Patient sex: F
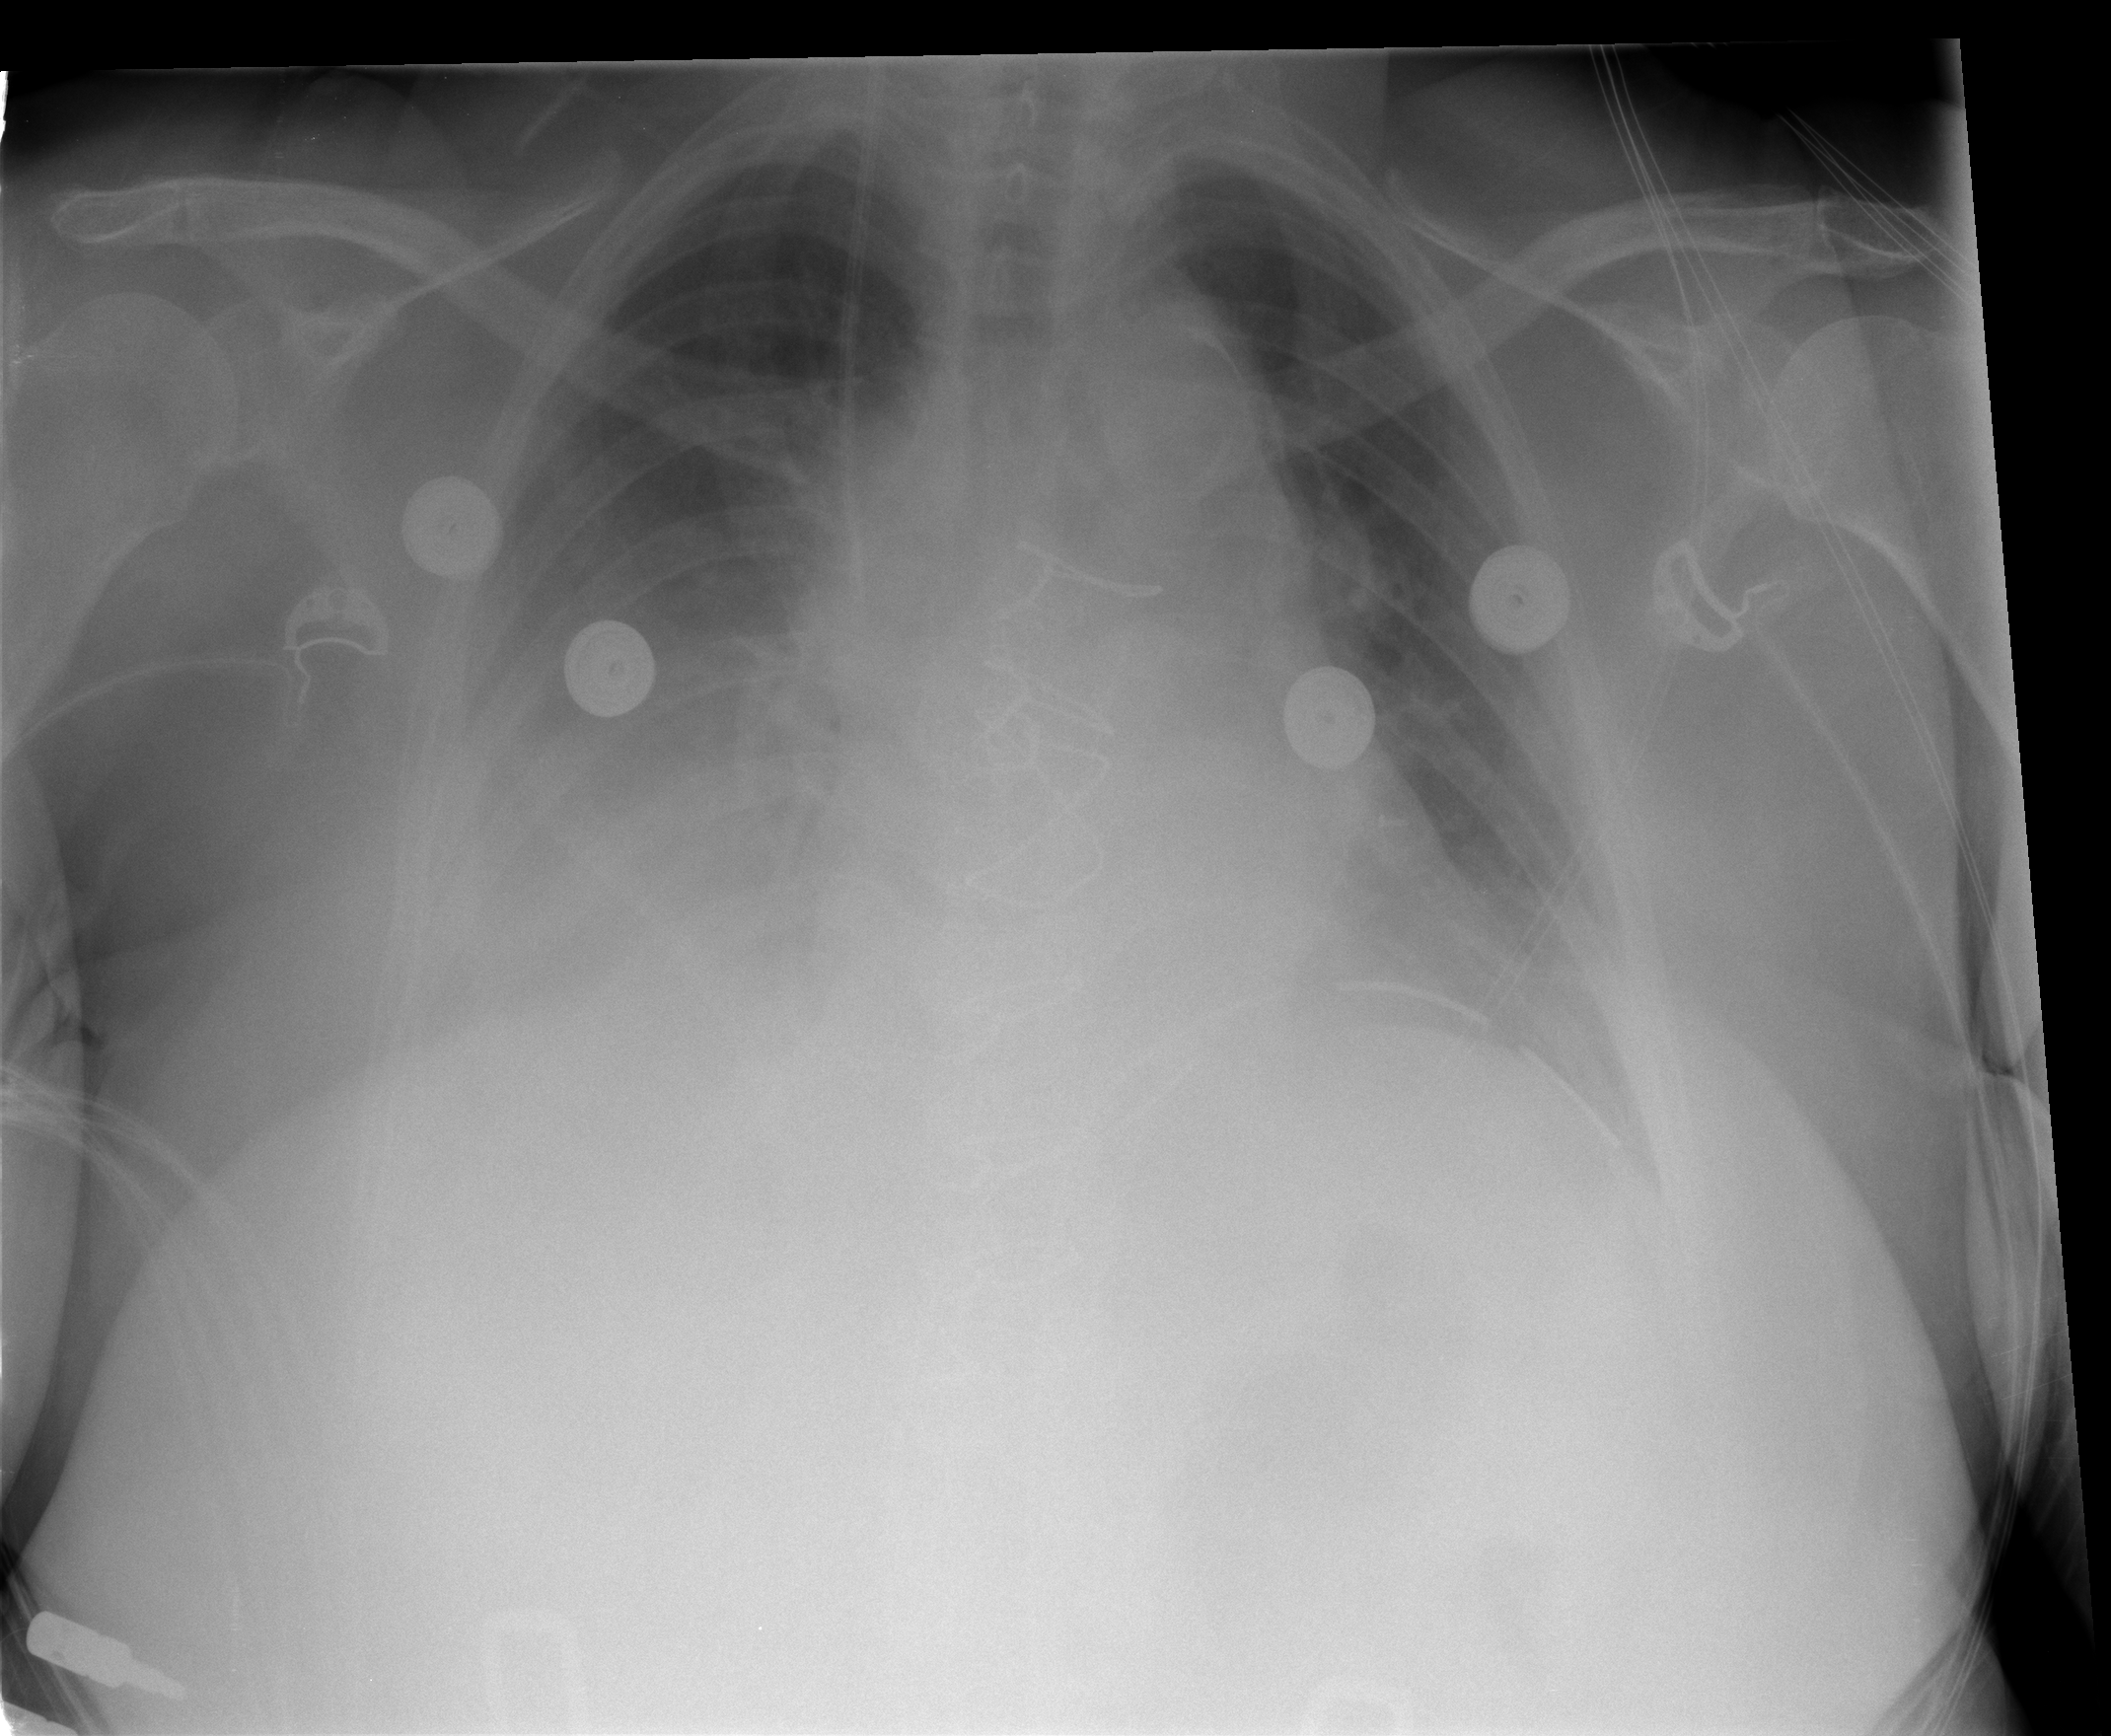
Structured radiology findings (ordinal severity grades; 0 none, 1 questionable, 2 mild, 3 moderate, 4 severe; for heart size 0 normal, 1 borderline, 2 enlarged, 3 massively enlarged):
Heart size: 2
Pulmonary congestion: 2
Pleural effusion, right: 3
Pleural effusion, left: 2
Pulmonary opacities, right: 0
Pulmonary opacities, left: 0
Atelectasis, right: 3
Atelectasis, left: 2